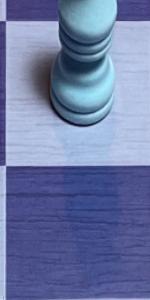
Label: Empty